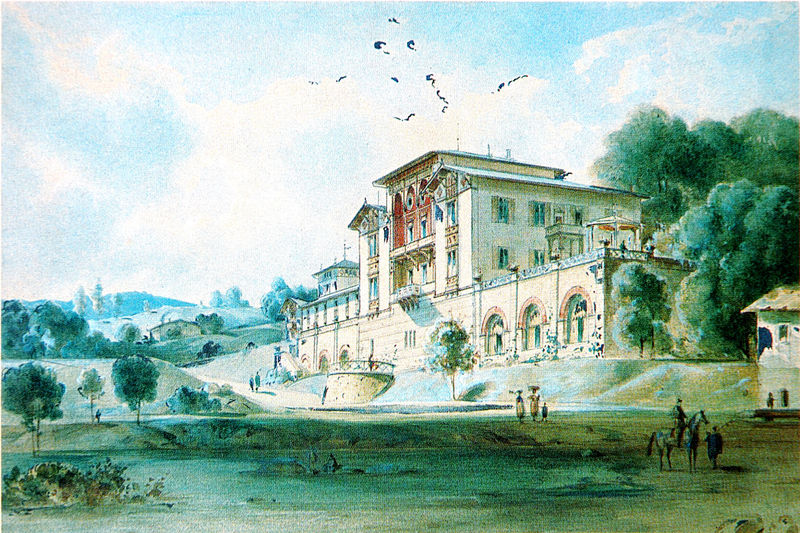
Titel: Königliche Villa in Berchtesgaden - Perspektive
Künstler: Ludwig Lange
Standort: Berlin
Institution: Technische Universität, Plansammlung
Schlagwörter: baum, berg, blau, dunkel, gemälde, himmel, kopf, mann, meer, schatten, vogel, wasser, weiß, wolken, aquarell, bäume, fluss, frauen, grün, landschaft, menschen, see, teich, ufer, äste, fenster, frau, hell, hintergrund, licht, marmor, männer, paris, schwarz, anlage, ausblick, dach, gebäude, gras, haus, park, rot, schirm, schloss, tier, wiese, wolke, malerei, architektur, blass, mensch, öl, ast, ebene, feld, horizont, hügel, natur, vögel, brücke, gehen, gewässer, gitter, sonne, insel, adel, kind, personen, renaissance, wald, fensterläden, pferd, reiter, garten, landschft, reiten, ritt, balkon, terrasse, sommer, ansicht, fahnen, fassade, vedute, fahne, berge, gebirge, hang, dächer, giebel, tag, linien, ausflug, idylle, empore, figuren, treppe, hotel, dunkelblau, stufen, podest, tor, palast, palazzo, urlaub, restaurant, stich, koloriert, arkaden, villa, gesims, hubi, anwesen, lust, rundbögen, historismus, geschosse, plan, herrenhaus, spaziergänger, pavillion, kreisen, landsitz, zeichung, karussel, schlossanlage, fögel, hügel baum, hügel4, landschafz, mondän, aquqrell, luxushotel  kurhotel